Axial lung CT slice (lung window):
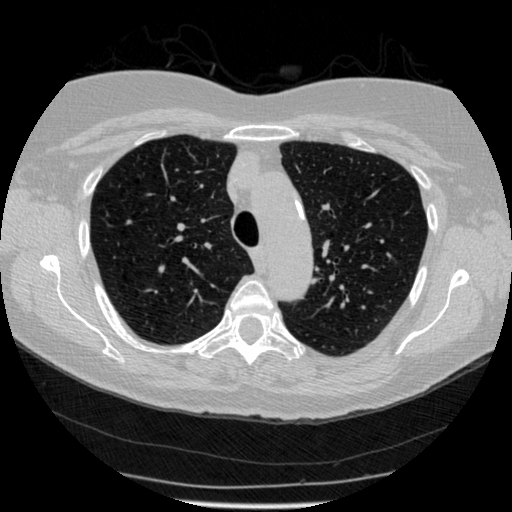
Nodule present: no